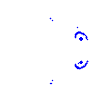
Particle: kaon